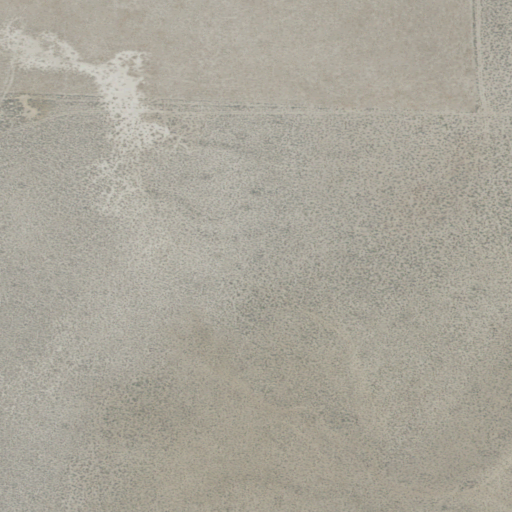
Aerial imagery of plain(s) in Oregon named Sears Flat containing shrub, woody wetlands, open development, low intensity development, medium intensity development, and herbaceous wetlands